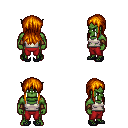
a pixel art fantasy rpg character, male body template, orc, green skin, white pirate shirt, red pants, dark blonde unkempt hairstyle, cloth bracers, ghillies, four views (front, back, left, right), 2x2 character sprite sheet, small pixel art, hard edges, no anti-aliasing